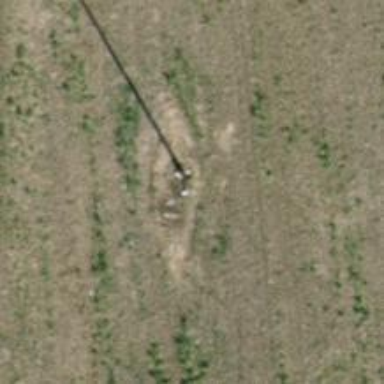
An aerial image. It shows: Minor power line with three cables.